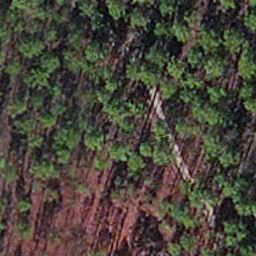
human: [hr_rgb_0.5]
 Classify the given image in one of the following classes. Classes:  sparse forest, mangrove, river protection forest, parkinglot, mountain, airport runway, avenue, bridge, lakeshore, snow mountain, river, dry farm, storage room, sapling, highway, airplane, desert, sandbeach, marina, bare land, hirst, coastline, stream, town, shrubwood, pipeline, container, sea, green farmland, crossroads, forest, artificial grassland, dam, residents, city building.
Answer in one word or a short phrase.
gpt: sapling